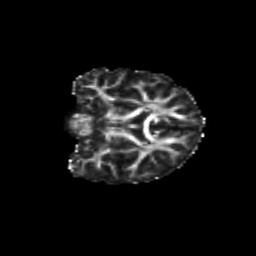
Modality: FA
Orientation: coronal
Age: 9
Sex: male
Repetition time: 9.512 s
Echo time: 0.089 s